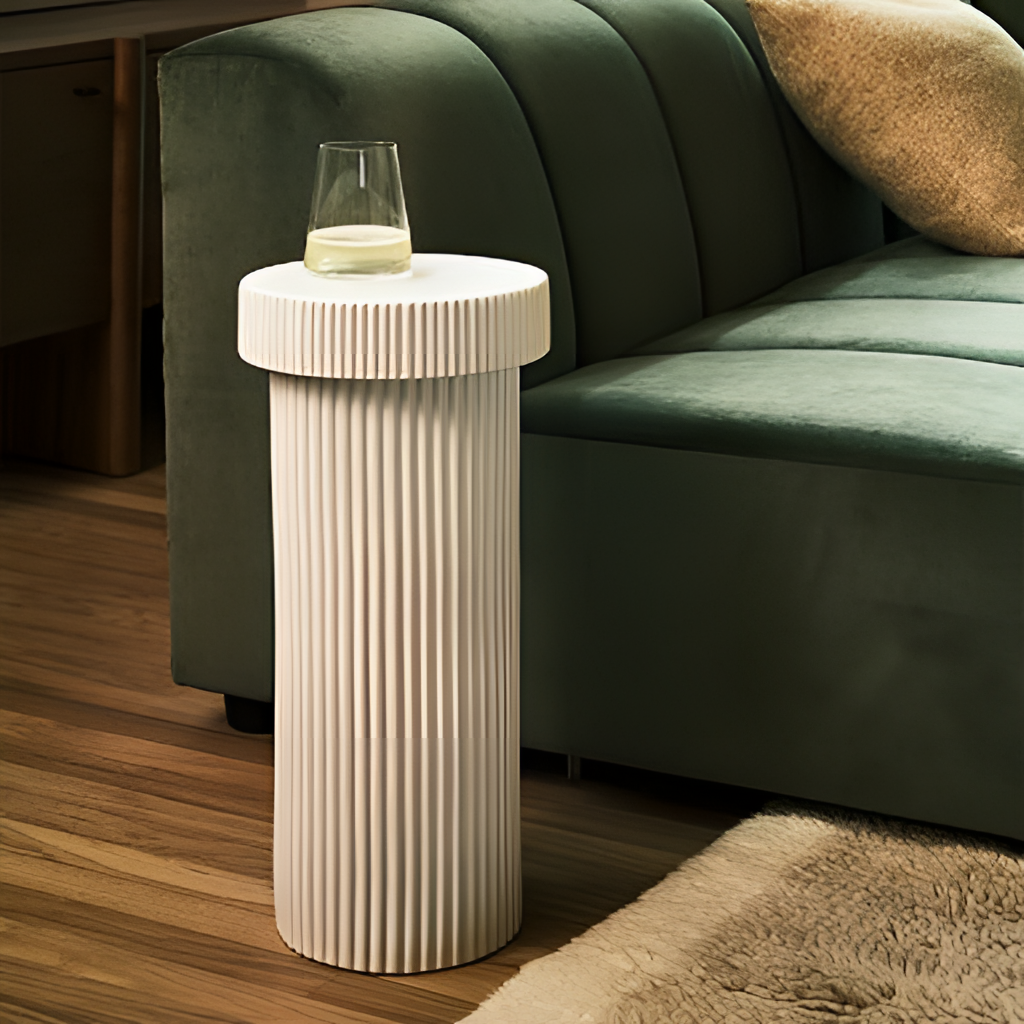
green velvet sofa, living room, modern, wallpaper, wood flooring, with plank pattern